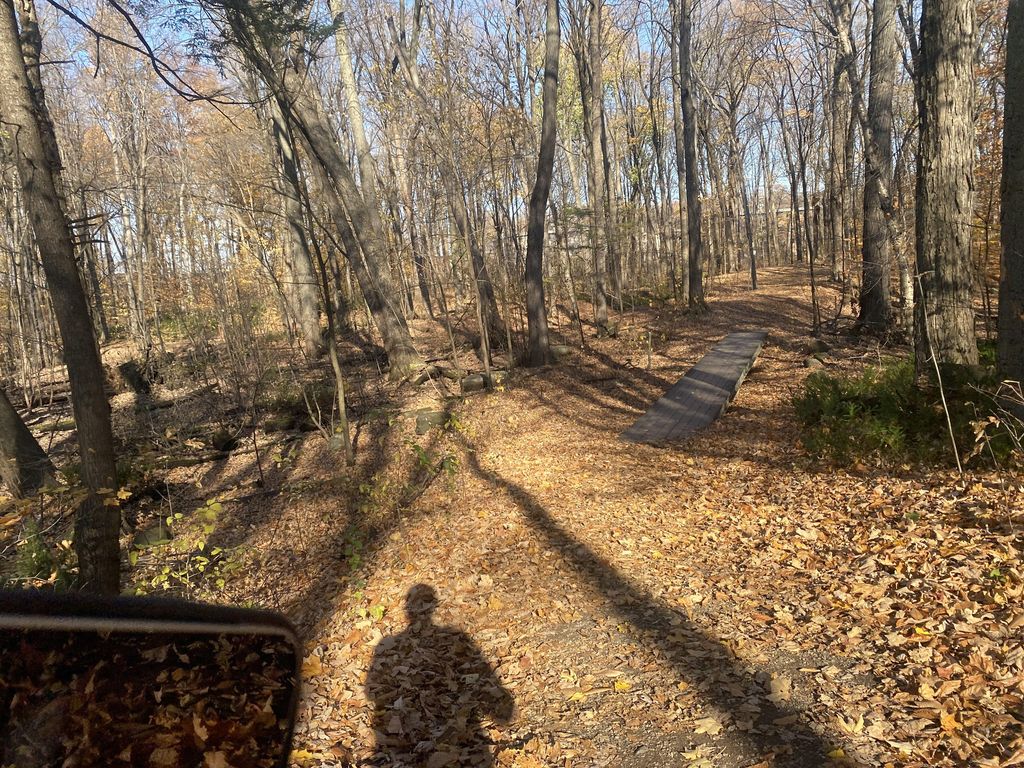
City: montreal